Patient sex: M
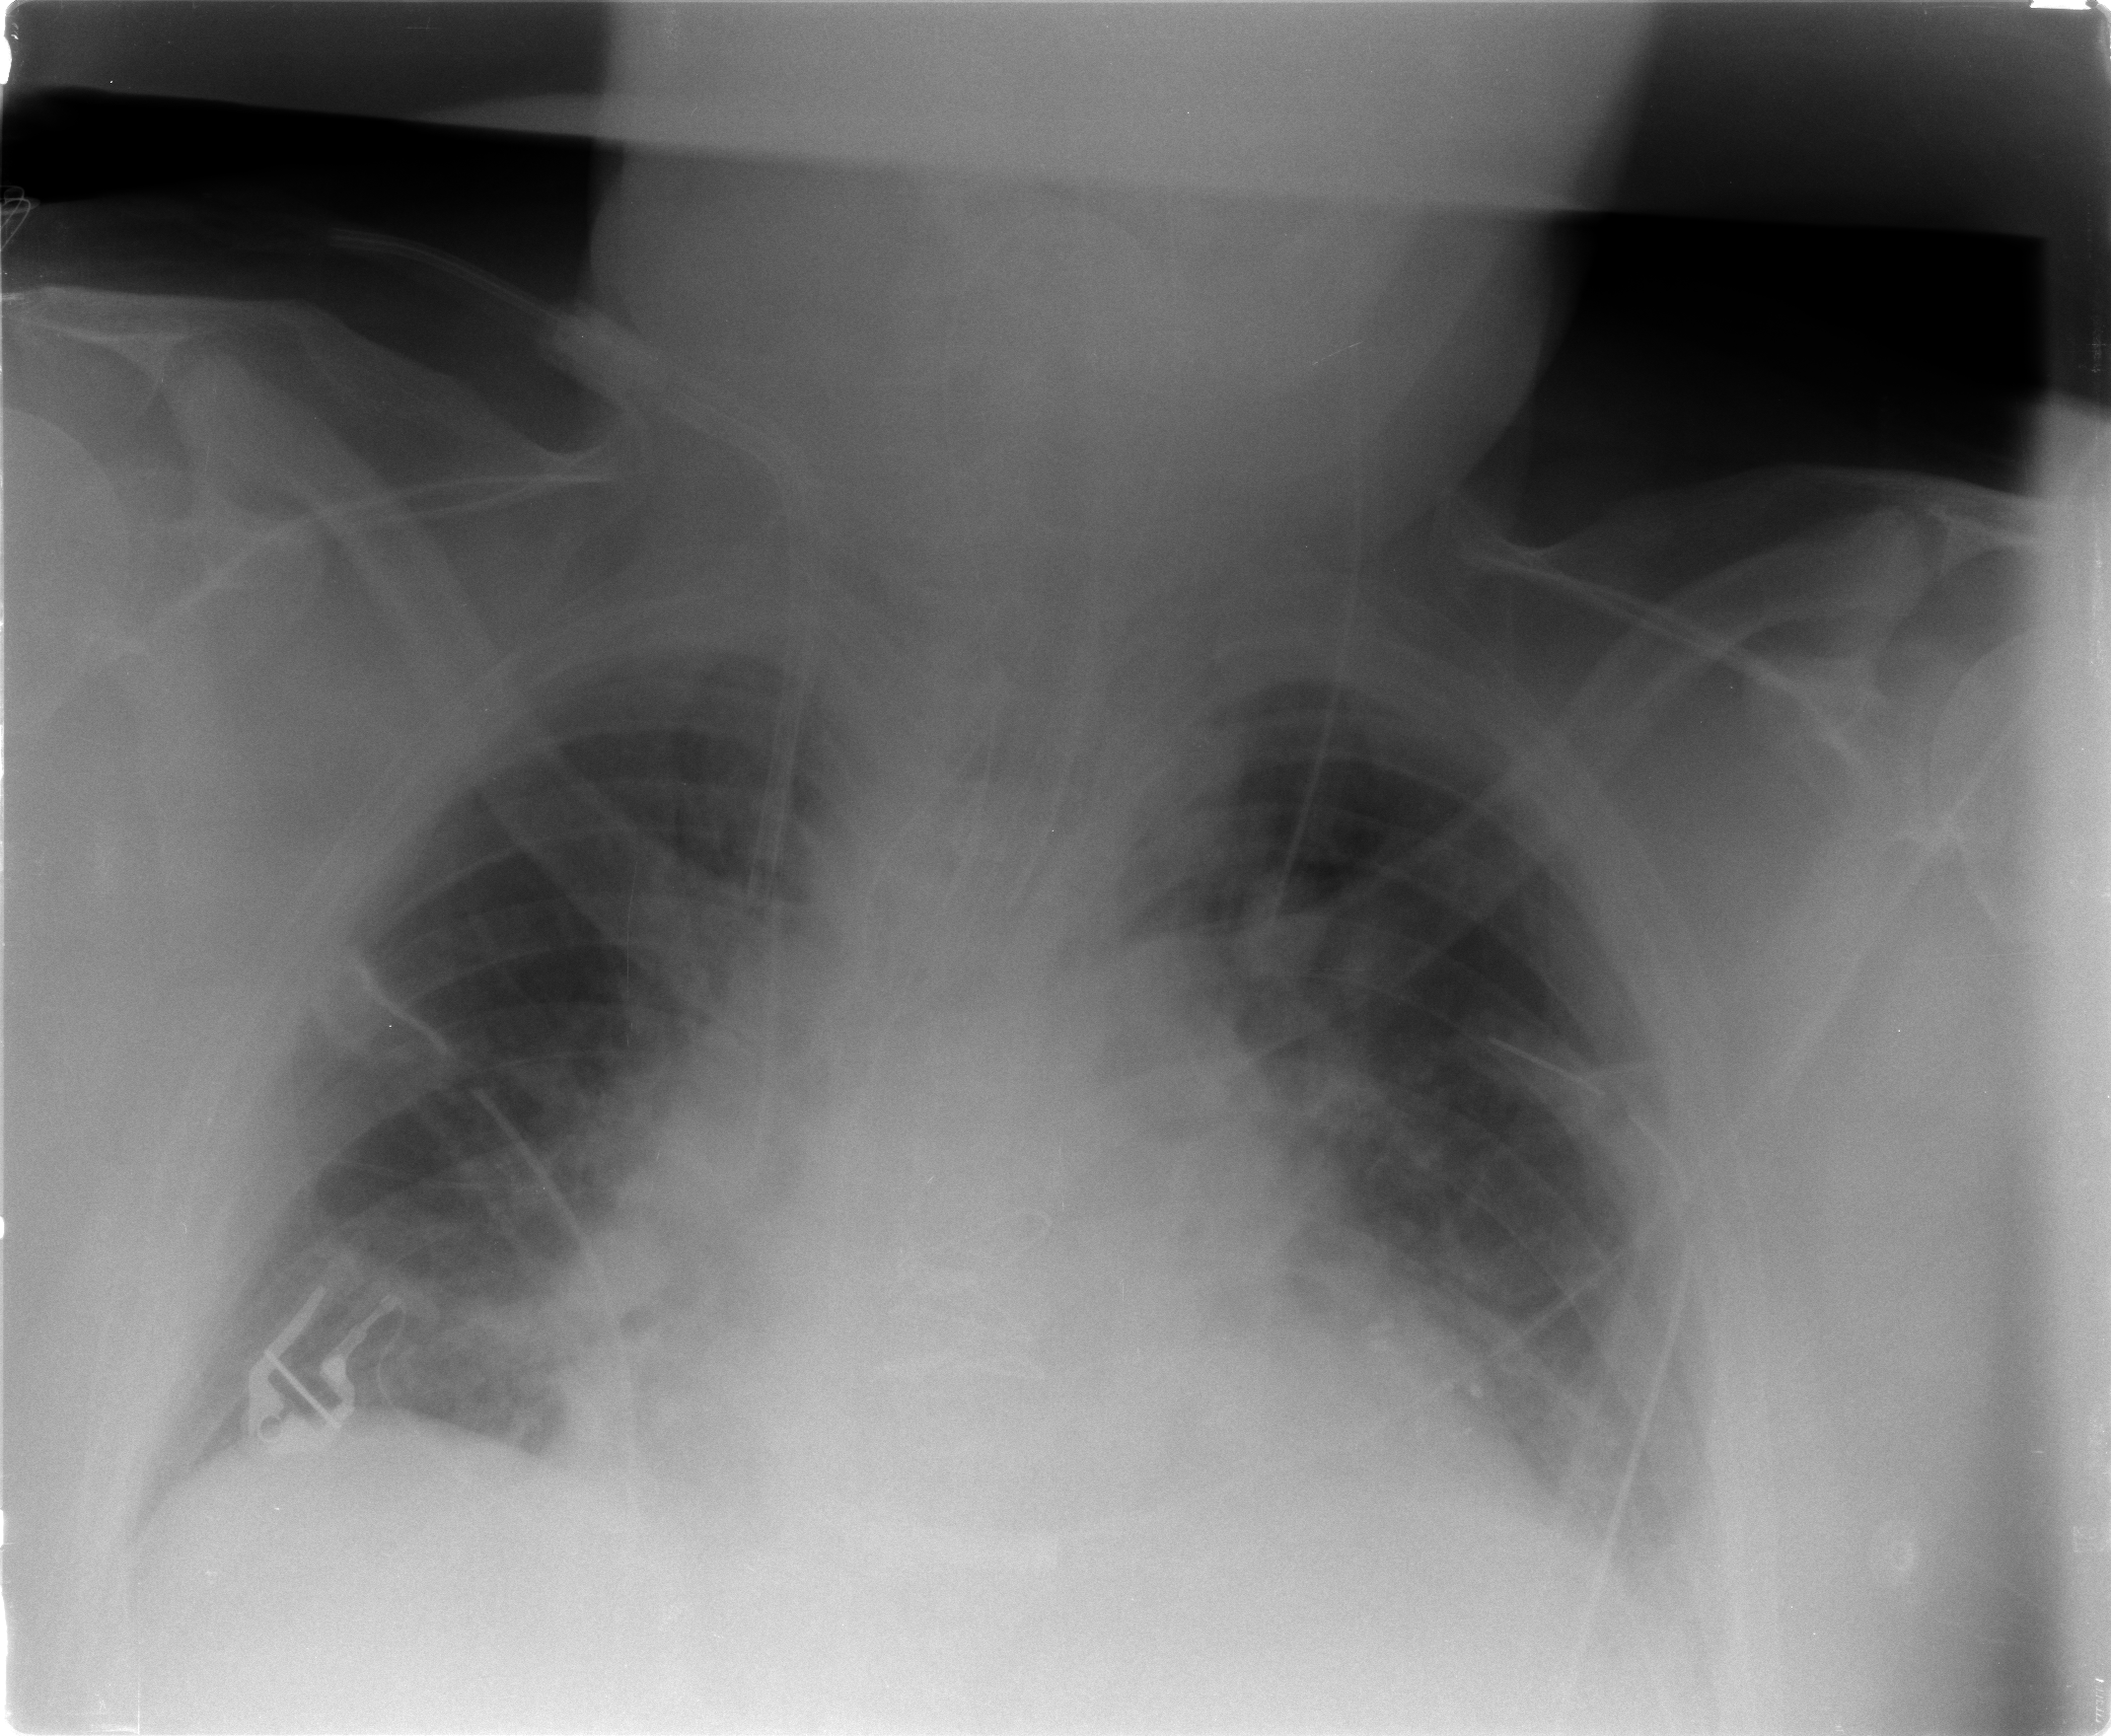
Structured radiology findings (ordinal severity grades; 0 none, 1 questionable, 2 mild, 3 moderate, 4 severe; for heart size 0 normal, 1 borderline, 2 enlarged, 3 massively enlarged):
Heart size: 2
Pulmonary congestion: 2
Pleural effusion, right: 0
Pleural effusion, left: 2
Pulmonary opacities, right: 2
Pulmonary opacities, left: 2
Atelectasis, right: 2
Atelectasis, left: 2